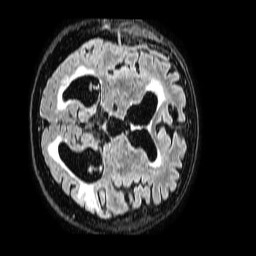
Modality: FLAIR
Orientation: axial
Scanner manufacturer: philips
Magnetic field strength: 1.5 T
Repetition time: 4.8 s
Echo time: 0.3 s